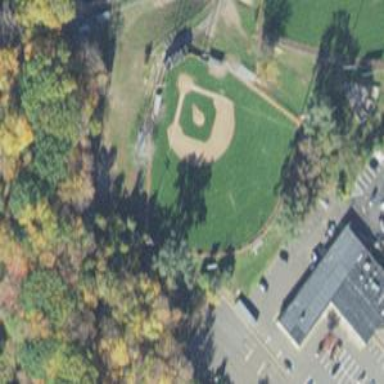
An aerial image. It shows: Baseball pitch for leisure land.